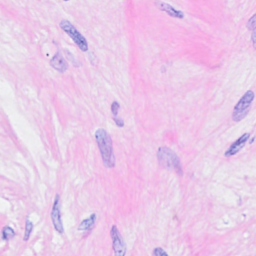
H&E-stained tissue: Breast